Interaction volume radius: 10 \u00c5
Interaction volume height: 10 \u00c5
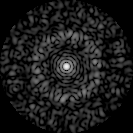
Disorder parameter: 0.8399